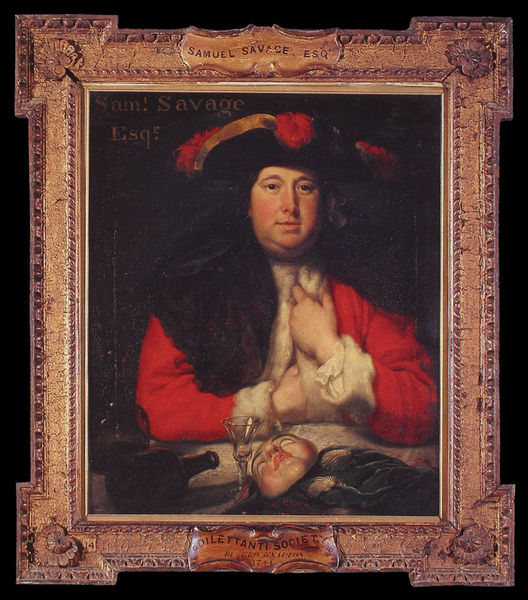
Titel: Samuel Savage in Masquerade Costume; Portraits of Members of the Dilettanti Society
Künstler: George Knapton
Institution: The Society of Dilettanti
Schlagwörter: gemälde, mann, umhang, weiß, glas, hut, schwarz, rot, malerei, flasche, flaschen, pelz, rahmen, portrait, porträt, gold, mantel, frontal, schrift, französisch, dick, dekor, maske, dreispitz, samuel, samuel savage, savage